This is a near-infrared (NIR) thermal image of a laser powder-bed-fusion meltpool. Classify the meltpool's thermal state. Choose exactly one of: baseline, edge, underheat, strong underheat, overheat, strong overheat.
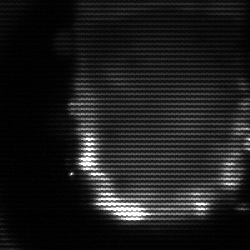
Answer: baseline